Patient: sex M, age 48
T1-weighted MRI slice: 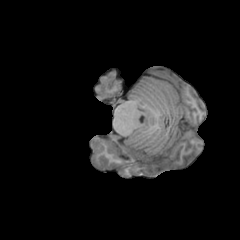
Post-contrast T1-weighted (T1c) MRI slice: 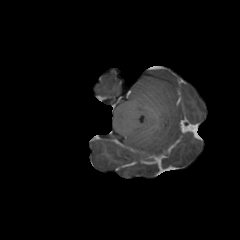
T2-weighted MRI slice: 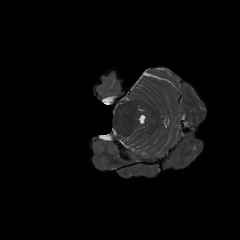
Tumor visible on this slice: yes
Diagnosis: Glioblastoma, IDH-wildtype
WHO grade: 4